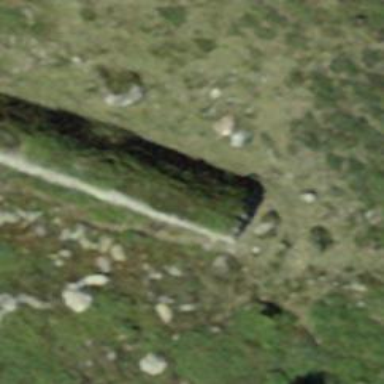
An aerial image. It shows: Structure built for avalanche protection.